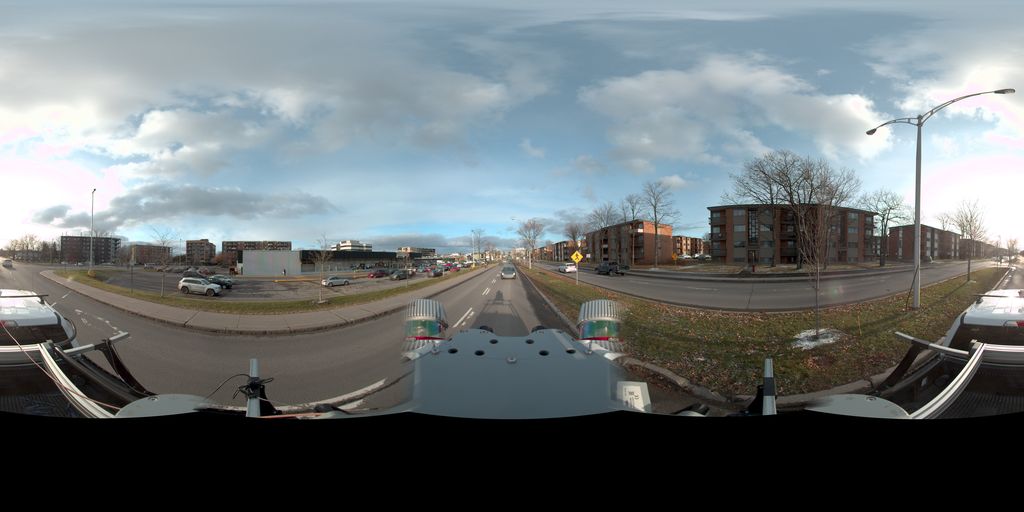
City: quebec_city